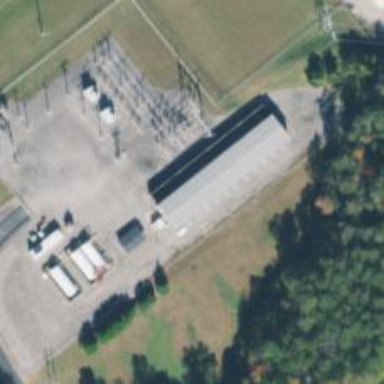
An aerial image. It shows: Generator for power supply.